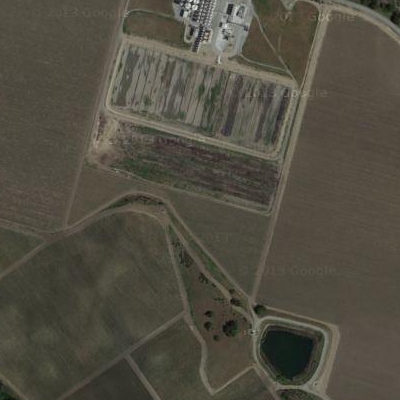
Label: bField